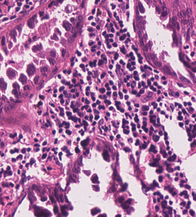
Tumor epithelial tissue: yes
Tumor-associated stroma tissue: yes
Normal tissue: no